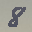
Label: 8